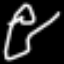
Label: squiggle